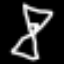
Label: hourglass